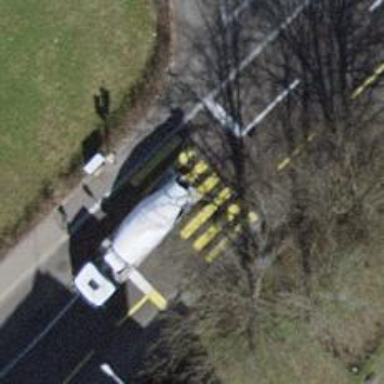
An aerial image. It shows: Crossing with traffic signals.